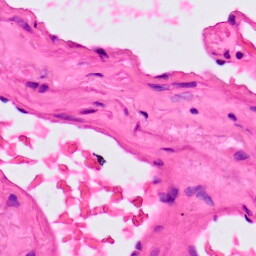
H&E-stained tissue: Lung